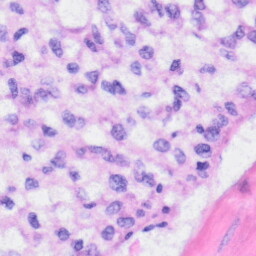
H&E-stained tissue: Liver